Question: I'm getting this error,

I'm thinking its something to do with my .p12 and mobiledistrubution file?
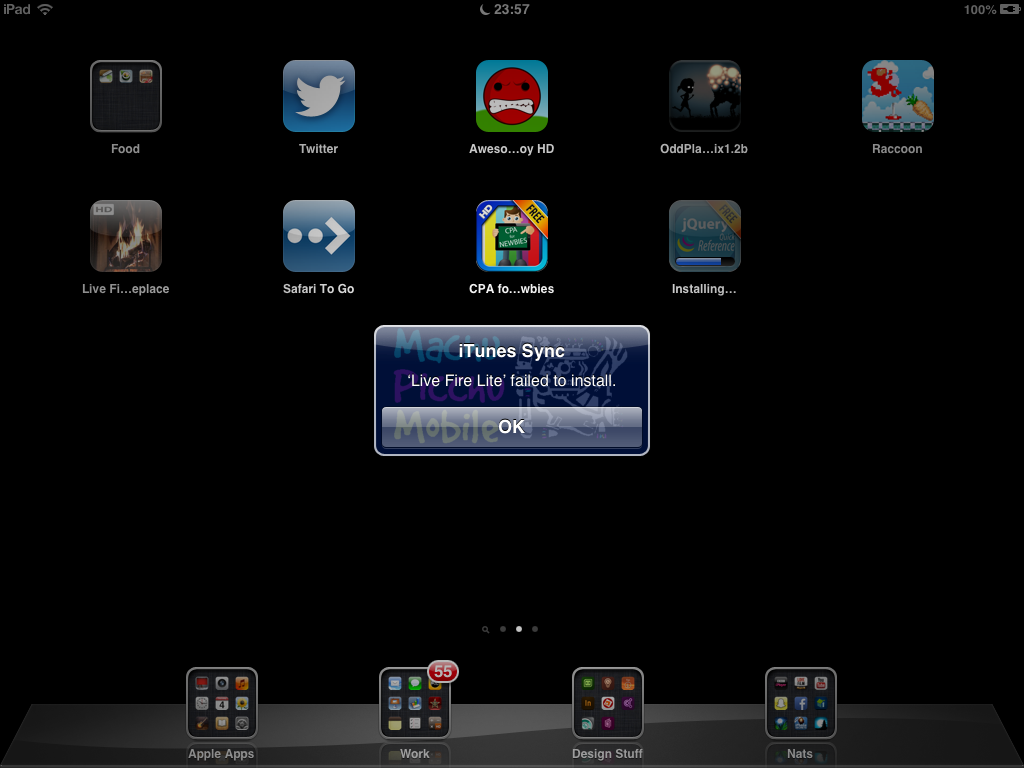
Answer: I have seen these errors when the device's UDID was not part of the distribution (ad hoc) profile. Did you add this ipad to the distribution profile in itunes connect?